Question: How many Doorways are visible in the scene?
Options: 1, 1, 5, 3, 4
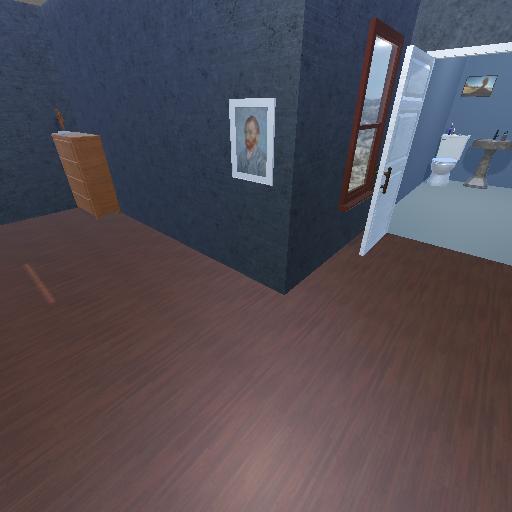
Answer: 1